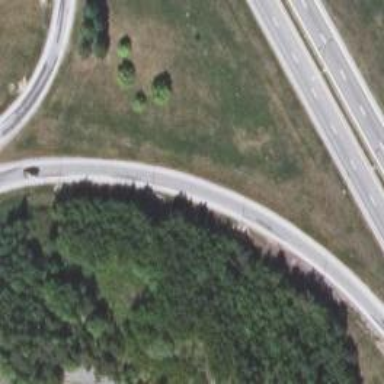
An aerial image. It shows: Trunk link highway.